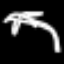
Label: palm tree